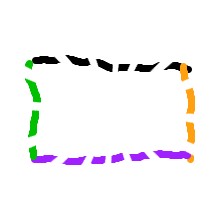
Shape: rectangle